Field crop: maize
Growth stage: 2
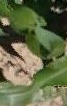
Species: maize